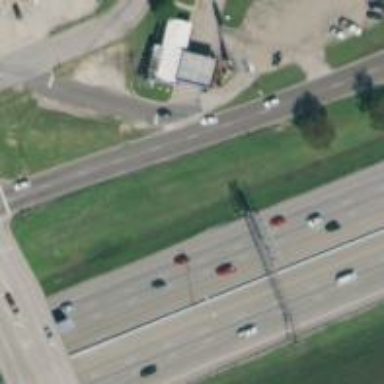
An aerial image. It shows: Secondary road with frontage road alongside.